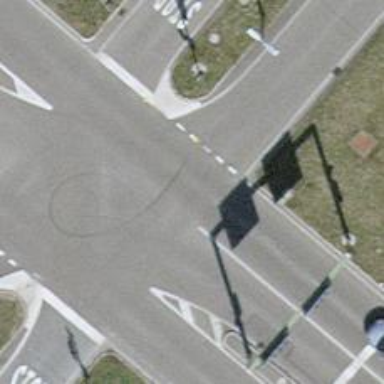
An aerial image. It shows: Tertiary link road with asphalt surface.